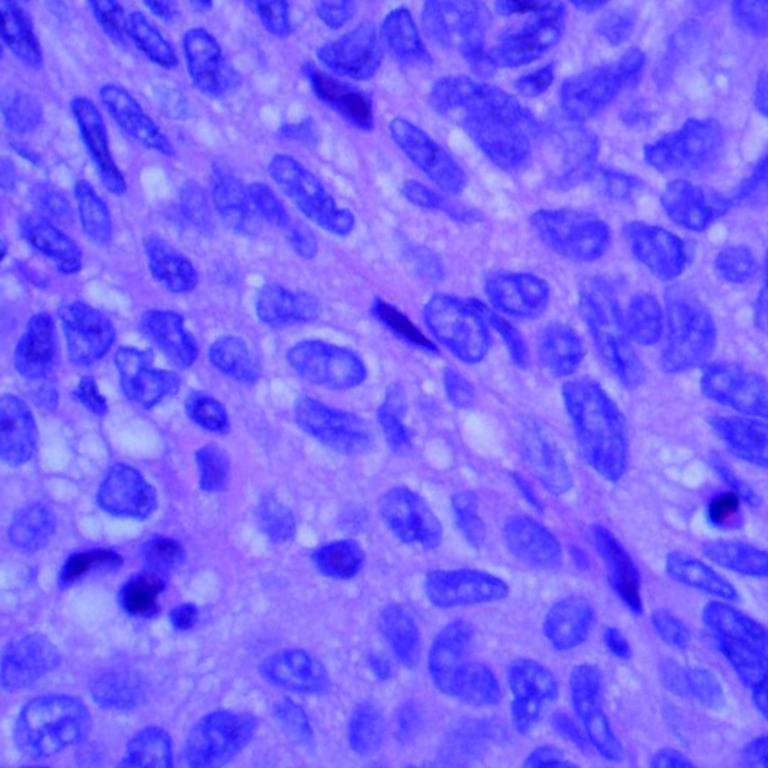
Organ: lung
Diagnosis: squamous carcinomas